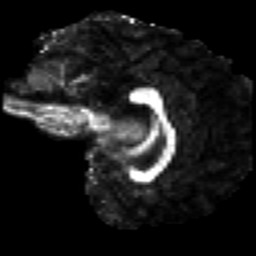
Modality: FA
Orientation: sagittal
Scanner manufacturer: siemens
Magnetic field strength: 3 T
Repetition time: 7.8 s
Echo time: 0.09 s